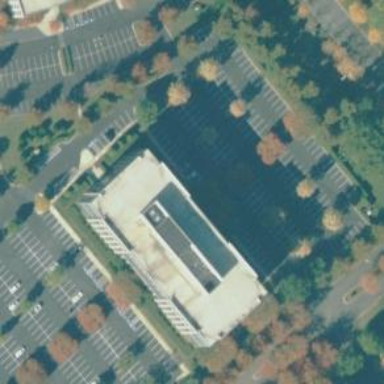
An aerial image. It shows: Commercial building.